Question: My settings are
- - - -
I have tried running in the terminal:
'''
defaults write org.eclipse.eclipse AppleAntiAliasingThreshold 20
'''
and even
'''
defaults write org.eclipse.eclipse AppleAntiAliasingThreshold 40
'''
and restarting eclipse everytime, but I could never get rid of antialiasing as you can see
on the picture below.
I've been struggling a lot with it, so thanks a lot in advance for your help.
EDIT: on emacs the antialiasing is well disabled.

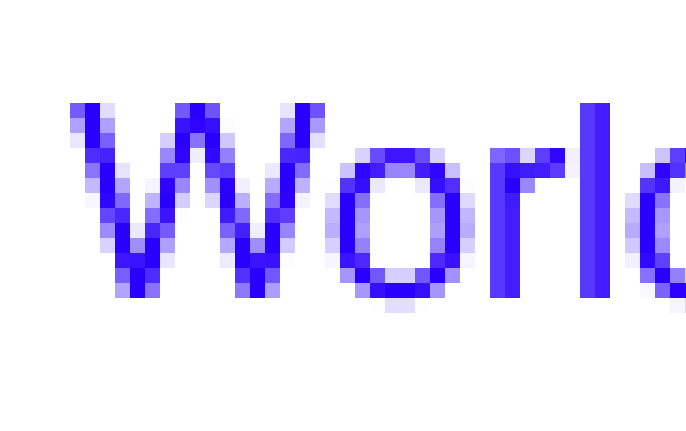
Answer: As of the latest build of Eclipse Luna (20150109-0600), both of these have stopped working for me. It turns out the application name has changed once more -- in my case to 'epp.package.jee' since I have the Java EE version. The version-independent way to do this is using the '-app' option to 'defaults':
'''
defaults write -app /Applications/eclipse/Eclipse.app AppleAntiAliasingThreshold 20
'''